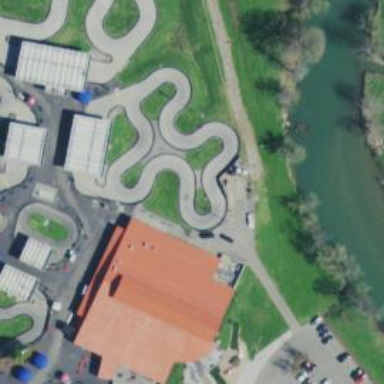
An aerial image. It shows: Karting raceway road for racing enthusiasts.